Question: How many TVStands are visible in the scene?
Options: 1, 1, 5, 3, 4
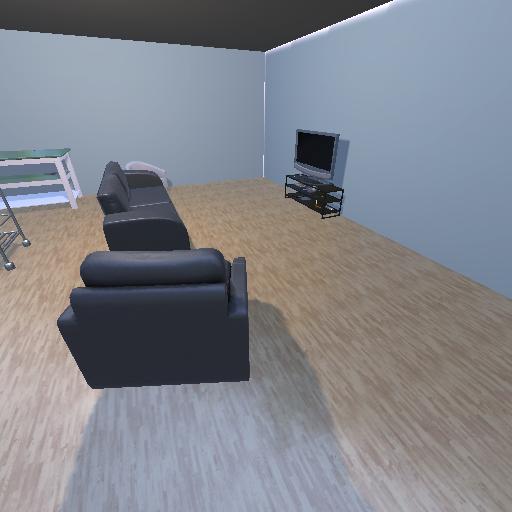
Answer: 1